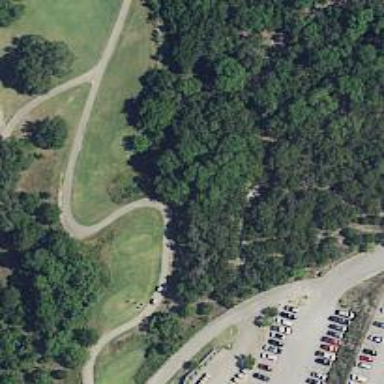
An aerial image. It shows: Pathway for golfing.